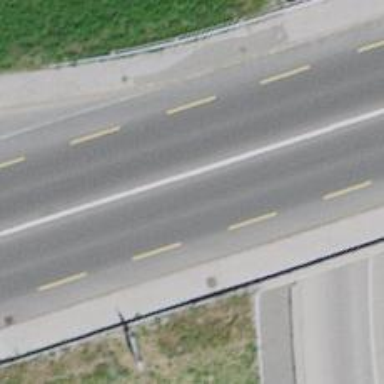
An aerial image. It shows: Bridge with asphalt surface over primary highway. There is designated cycle lane on the bridge.